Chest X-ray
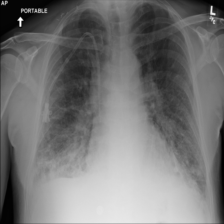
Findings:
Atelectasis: negative
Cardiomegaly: negative
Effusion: negative
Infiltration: negative
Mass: negative
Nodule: negative
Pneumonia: negative
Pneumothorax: negative
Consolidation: negative
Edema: positive
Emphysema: negative
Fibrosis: negative
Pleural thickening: negative
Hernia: negative